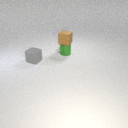
small gray rubber cube to the left of small green metal cylinder